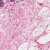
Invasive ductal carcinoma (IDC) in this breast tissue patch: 0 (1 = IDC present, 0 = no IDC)